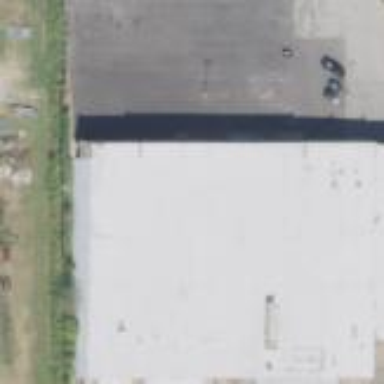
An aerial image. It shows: Hardware shop located within building.